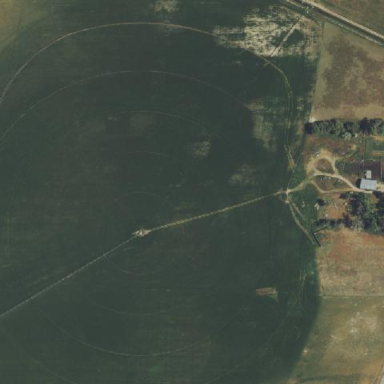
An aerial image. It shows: Farmland with pivot irrigation system.